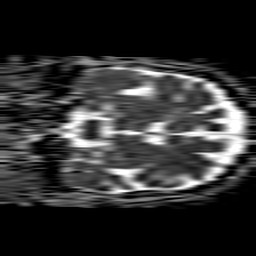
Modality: ADC
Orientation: coronal
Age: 69
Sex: male
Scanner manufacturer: philips
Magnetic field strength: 1.5 T
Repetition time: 4.6 s
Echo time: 0.08631 s